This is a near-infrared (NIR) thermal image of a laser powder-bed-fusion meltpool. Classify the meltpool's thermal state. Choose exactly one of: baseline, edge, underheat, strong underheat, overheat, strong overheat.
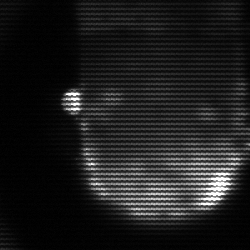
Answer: baseline